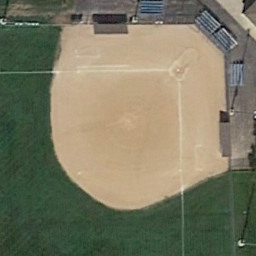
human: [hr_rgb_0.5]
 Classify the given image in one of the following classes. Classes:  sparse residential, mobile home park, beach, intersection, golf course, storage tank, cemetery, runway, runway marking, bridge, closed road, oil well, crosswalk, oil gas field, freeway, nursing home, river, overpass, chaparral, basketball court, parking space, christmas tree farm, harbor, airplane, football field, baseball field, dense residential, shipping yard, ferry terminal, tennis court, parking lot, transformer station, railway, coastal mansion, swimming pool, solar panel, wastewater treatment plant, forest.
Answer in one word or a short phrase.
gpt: baseball field